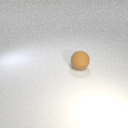
large brown rubber sphere